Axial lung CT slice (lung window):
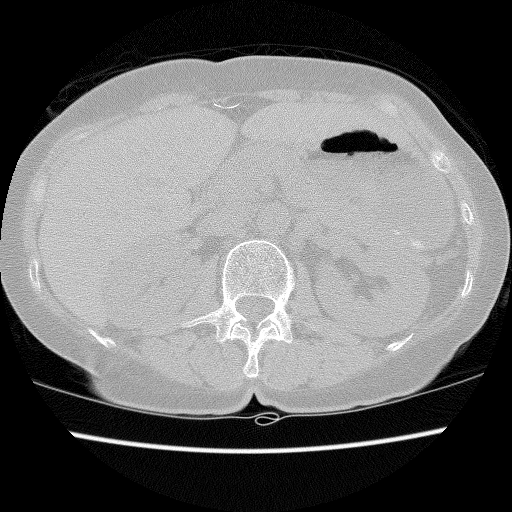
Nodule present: no